Question: I am trying to Plot the K-S Test result. Basically b\w the Significant and Insignificant variables. I need to Plot the legend, and the axis values in visible manner. If you can see the below plot, the Y- Axis values are not visible. Also the graph's Legend displays a dotted line. I need a solid squares or circle for Legend.
'''
barplot(matrix, main="KS-Significance Test",
xlab="Proportion b/w InSig vs Sig",
ylab = 'Combinations',
yaxt="n",ylim=c(0,5),
cex.axis=0.8,cex.lab = 0.8,font = 2, horiz=TRUE,
col=c("darkgreen","darkred"))
legend('topright',legend= c("Insignificant","Significant"),
col= c("darkgreen","darkred"), lty = c(11,11),cex=0.8))
'''
Please find the matrix data below by clicking the hyperlink.
<URL>
Also attaching the image of my barplot.

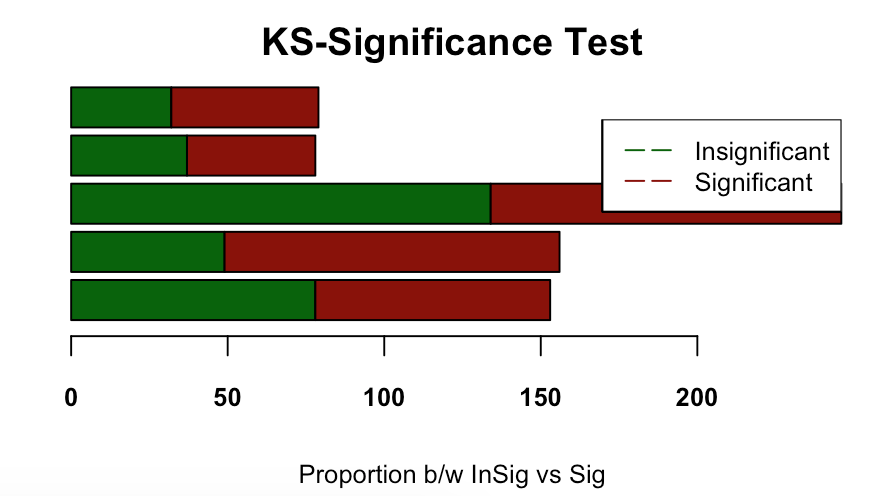
Answer: Thanks Everyone. I have found the answer. Legend issues are also resolved.
here is the code.
'''
barplot(matrix, main="KS-Significance Test",
xlab="Proportion b/w InSig vs Sig",
ylab = 'Combinations',
ylim=c(0,270),
cex.axis=0.8,cex.lab = 0.8,font = 4,
names.arg = c("Cohort 2014-2015", "Cohort 2014-2016", "Cohort 2015-2016","Cohort 2015-2017","Cohort 2016-2017"),
#horiz=TRUE,
col=c("darkgreen","darkred"),
legend = c("Insignificant","Significant"))
'''
This completely satisfies my plot.